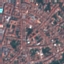
Land use / land cover class: Residential